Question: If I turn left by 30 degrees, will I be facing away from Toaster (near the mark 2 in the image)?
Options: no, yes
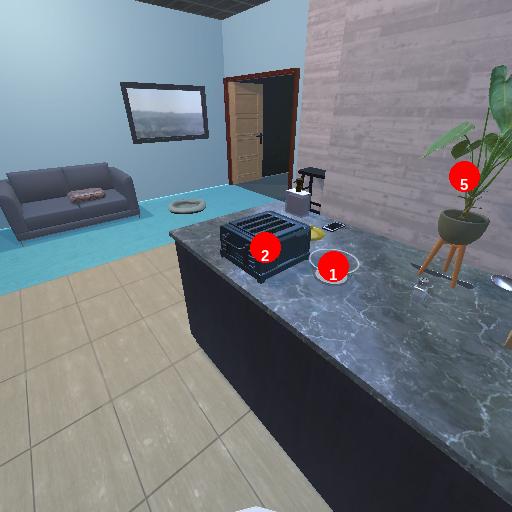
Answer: no